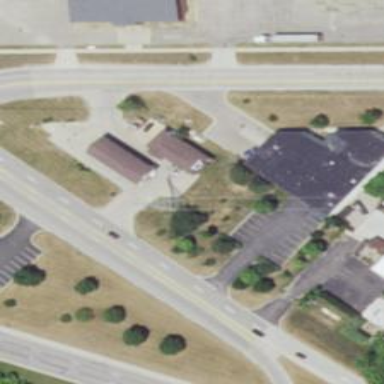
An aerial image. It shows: Convenience shop.